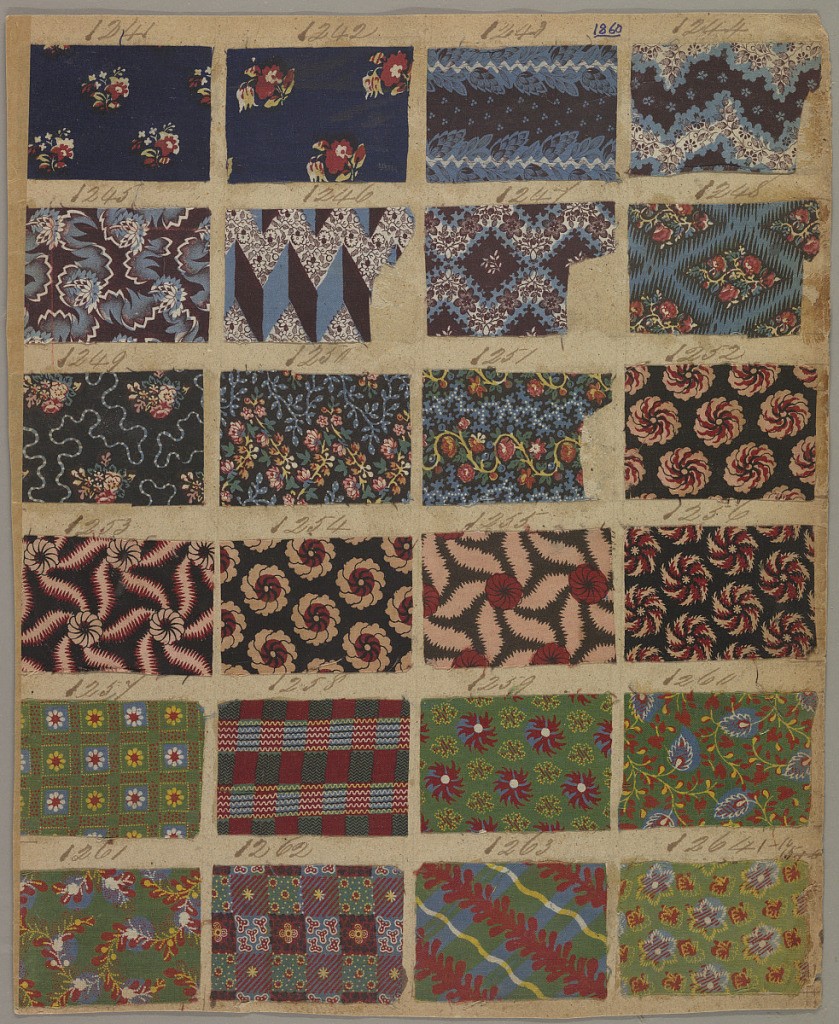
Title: Textile
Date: ca. 1825
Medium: paper, cotton Technique: printed
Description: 48 Swatches of printed fabric (24 per side of page) each about 5.5 x 8 cm. (2 1/8" x 3 1/8") each numbered in pen and ink from 1241 through 1288. Small scale floral, geometric and fine stripped patterns in one to three colors. Ten samples of the "Lapis" technique. Yellow over blue for green. Page is double-sided